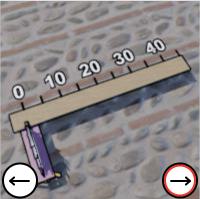
Task: length
Answer: 45
First scale value: 10.0